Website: bh-photo
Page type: customer-info-address
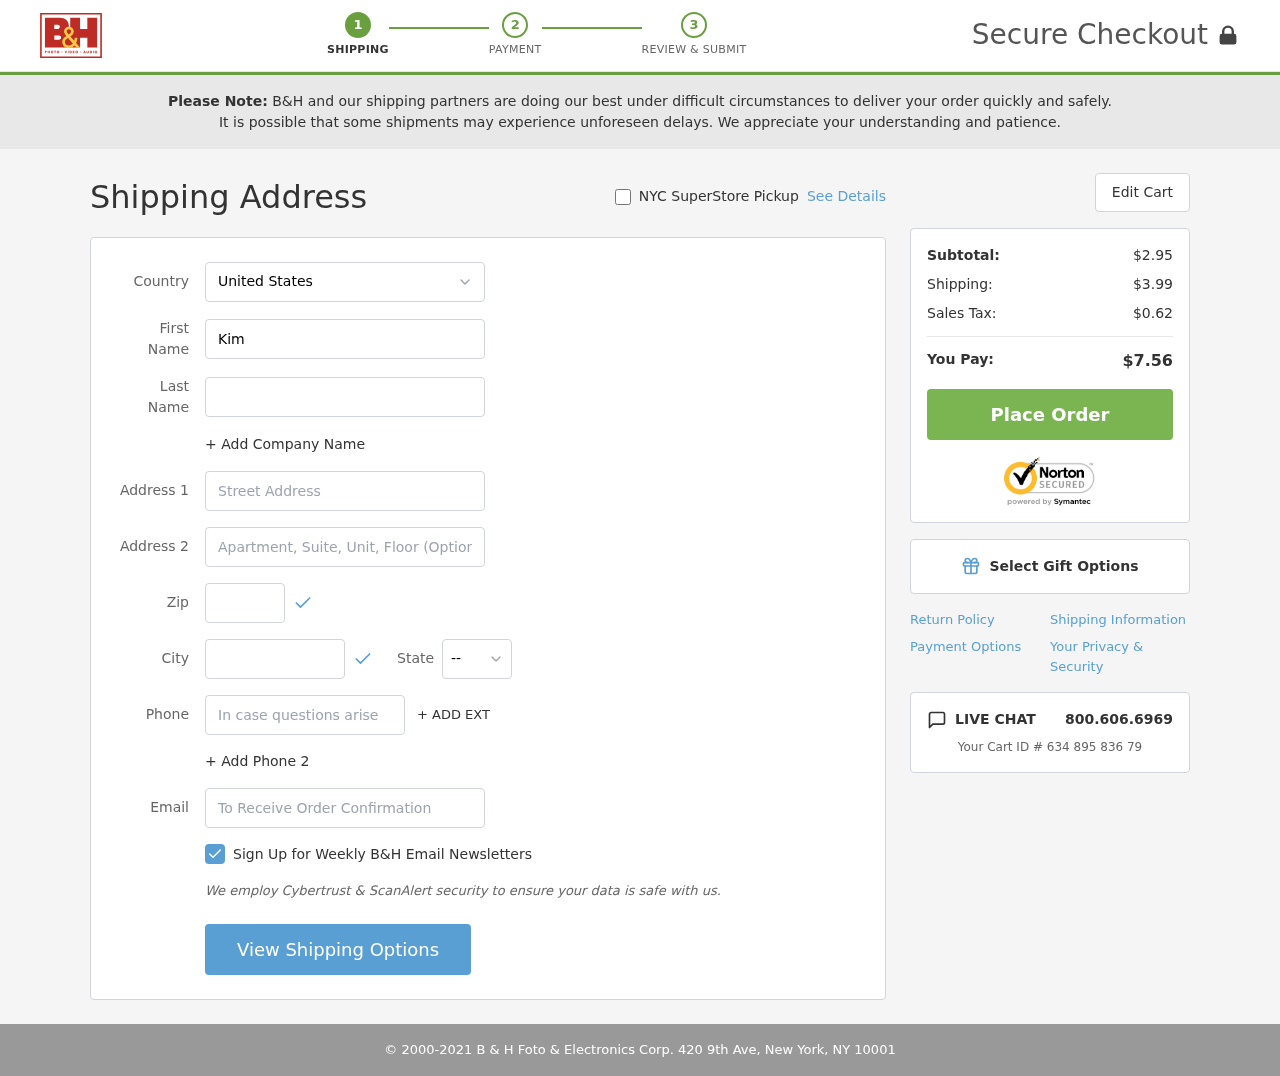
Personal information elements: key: PII_CITY
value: Amymouth
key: PII_COUNTRY
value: United States
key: PII_EMAIL
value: kimberly_todd@hotmail.com
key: PII_FIRSTNAME
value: Kimberly
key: PII_LASTNAME
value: Todd
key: PII_PHONE
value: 4713607199
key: PII_POSTCODE
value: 81087
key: PII_STATE_ABBR
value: CT
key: PII_STREET
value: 6706 Steven Wells
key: PII_STREET2
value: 6305 Becker Port
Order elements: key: ORDER_SUBTOTAL
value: $2.95
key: ORDER_SHIPPING_COST
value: $3.99
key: ORDER_TAX
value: $0.62
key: ORDER_TOTAL
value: $7.56
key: ORDER_ID
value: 634 895 836 79